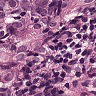
Metastatic tissue present: yes